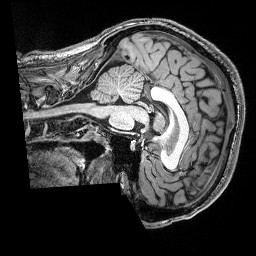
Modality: T1w
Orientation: sagittal
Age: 30
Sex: male
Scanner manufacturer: siemens
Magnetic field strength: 3 T
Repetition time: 2.5 s
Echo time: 0.00343 s